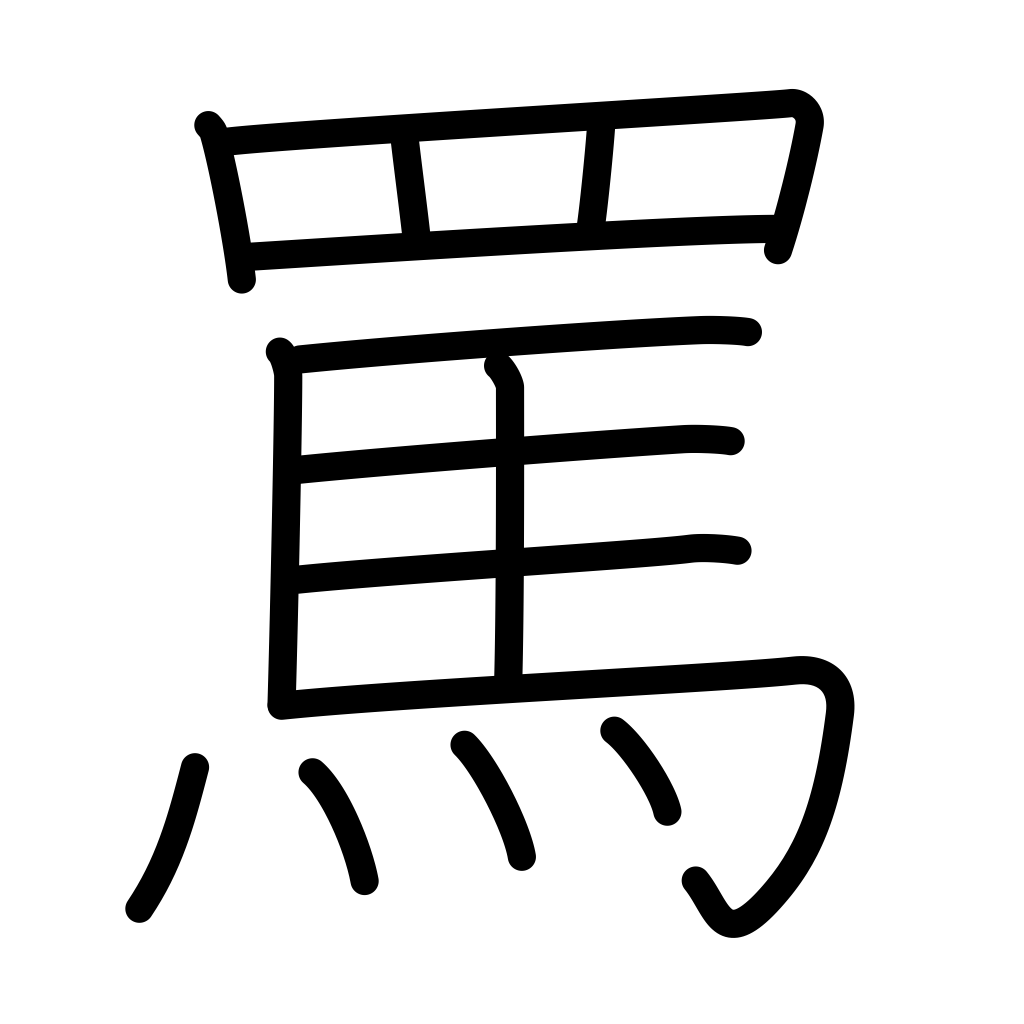
Meaning: abuse, insult